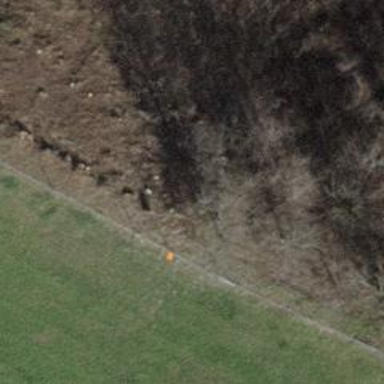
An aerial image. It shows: Pipeline marker.